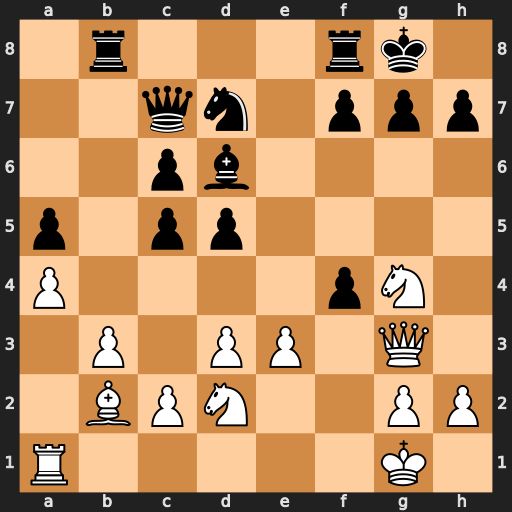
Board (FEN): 1r3rk1/2qn1ppp/2pb4/p1pp4/P4pN1/1P1PP1Q1/1BPN2PP/R5K1
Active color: w
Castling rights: -
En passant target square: -
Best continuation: Nh6+ Kh8 Bxg7#